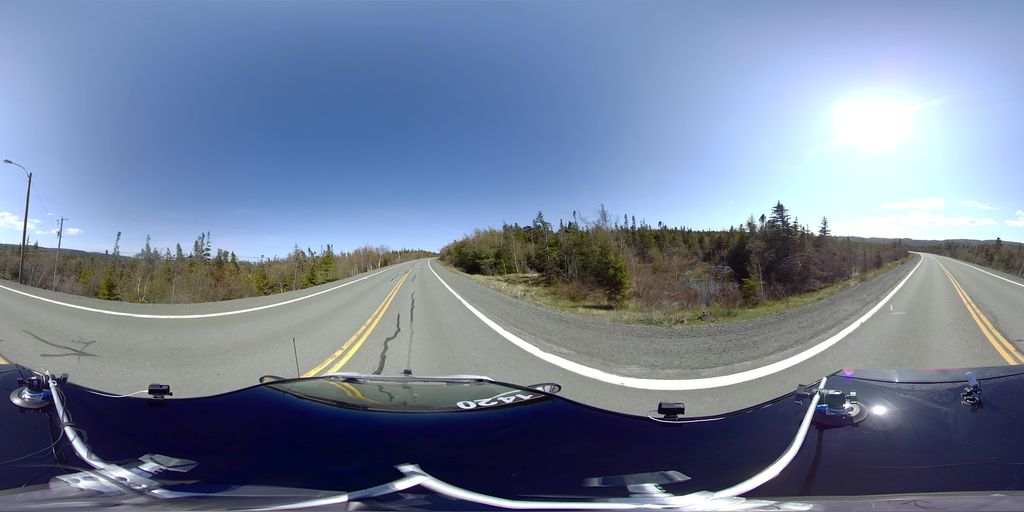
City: st_johns